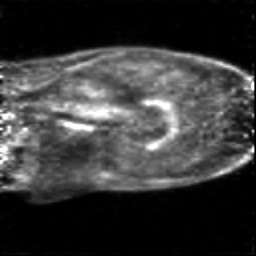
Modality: PET
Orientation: sagittal
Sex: female
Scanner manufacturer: siemens